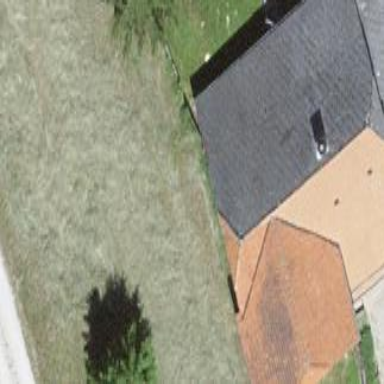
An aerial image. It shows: Farm building.